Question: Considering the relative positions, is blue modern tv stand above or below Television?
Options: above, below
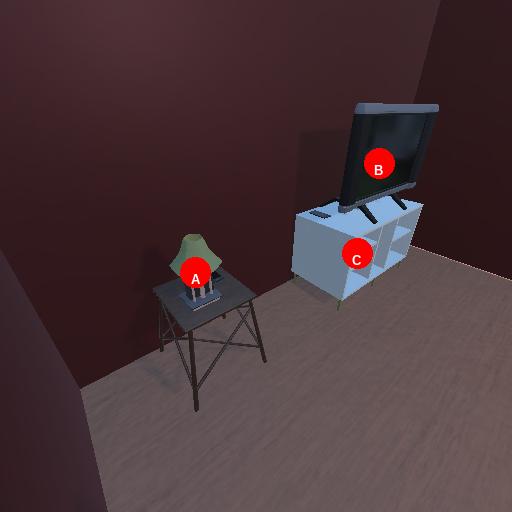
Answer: above